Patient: sex F, age 59
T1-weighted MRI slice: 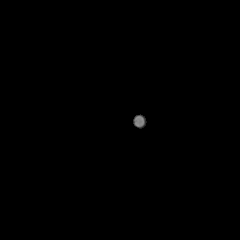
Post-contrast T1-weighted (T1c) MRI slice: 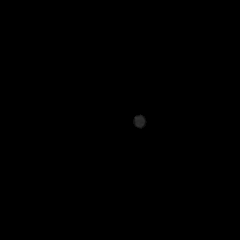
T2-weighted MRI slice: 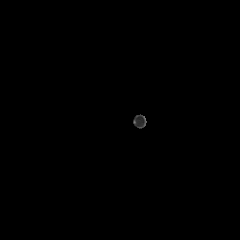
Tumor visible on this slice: no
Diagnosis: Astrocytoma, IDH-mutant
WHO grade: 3